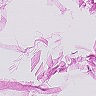
Metastatic tissue present: no